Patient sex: M
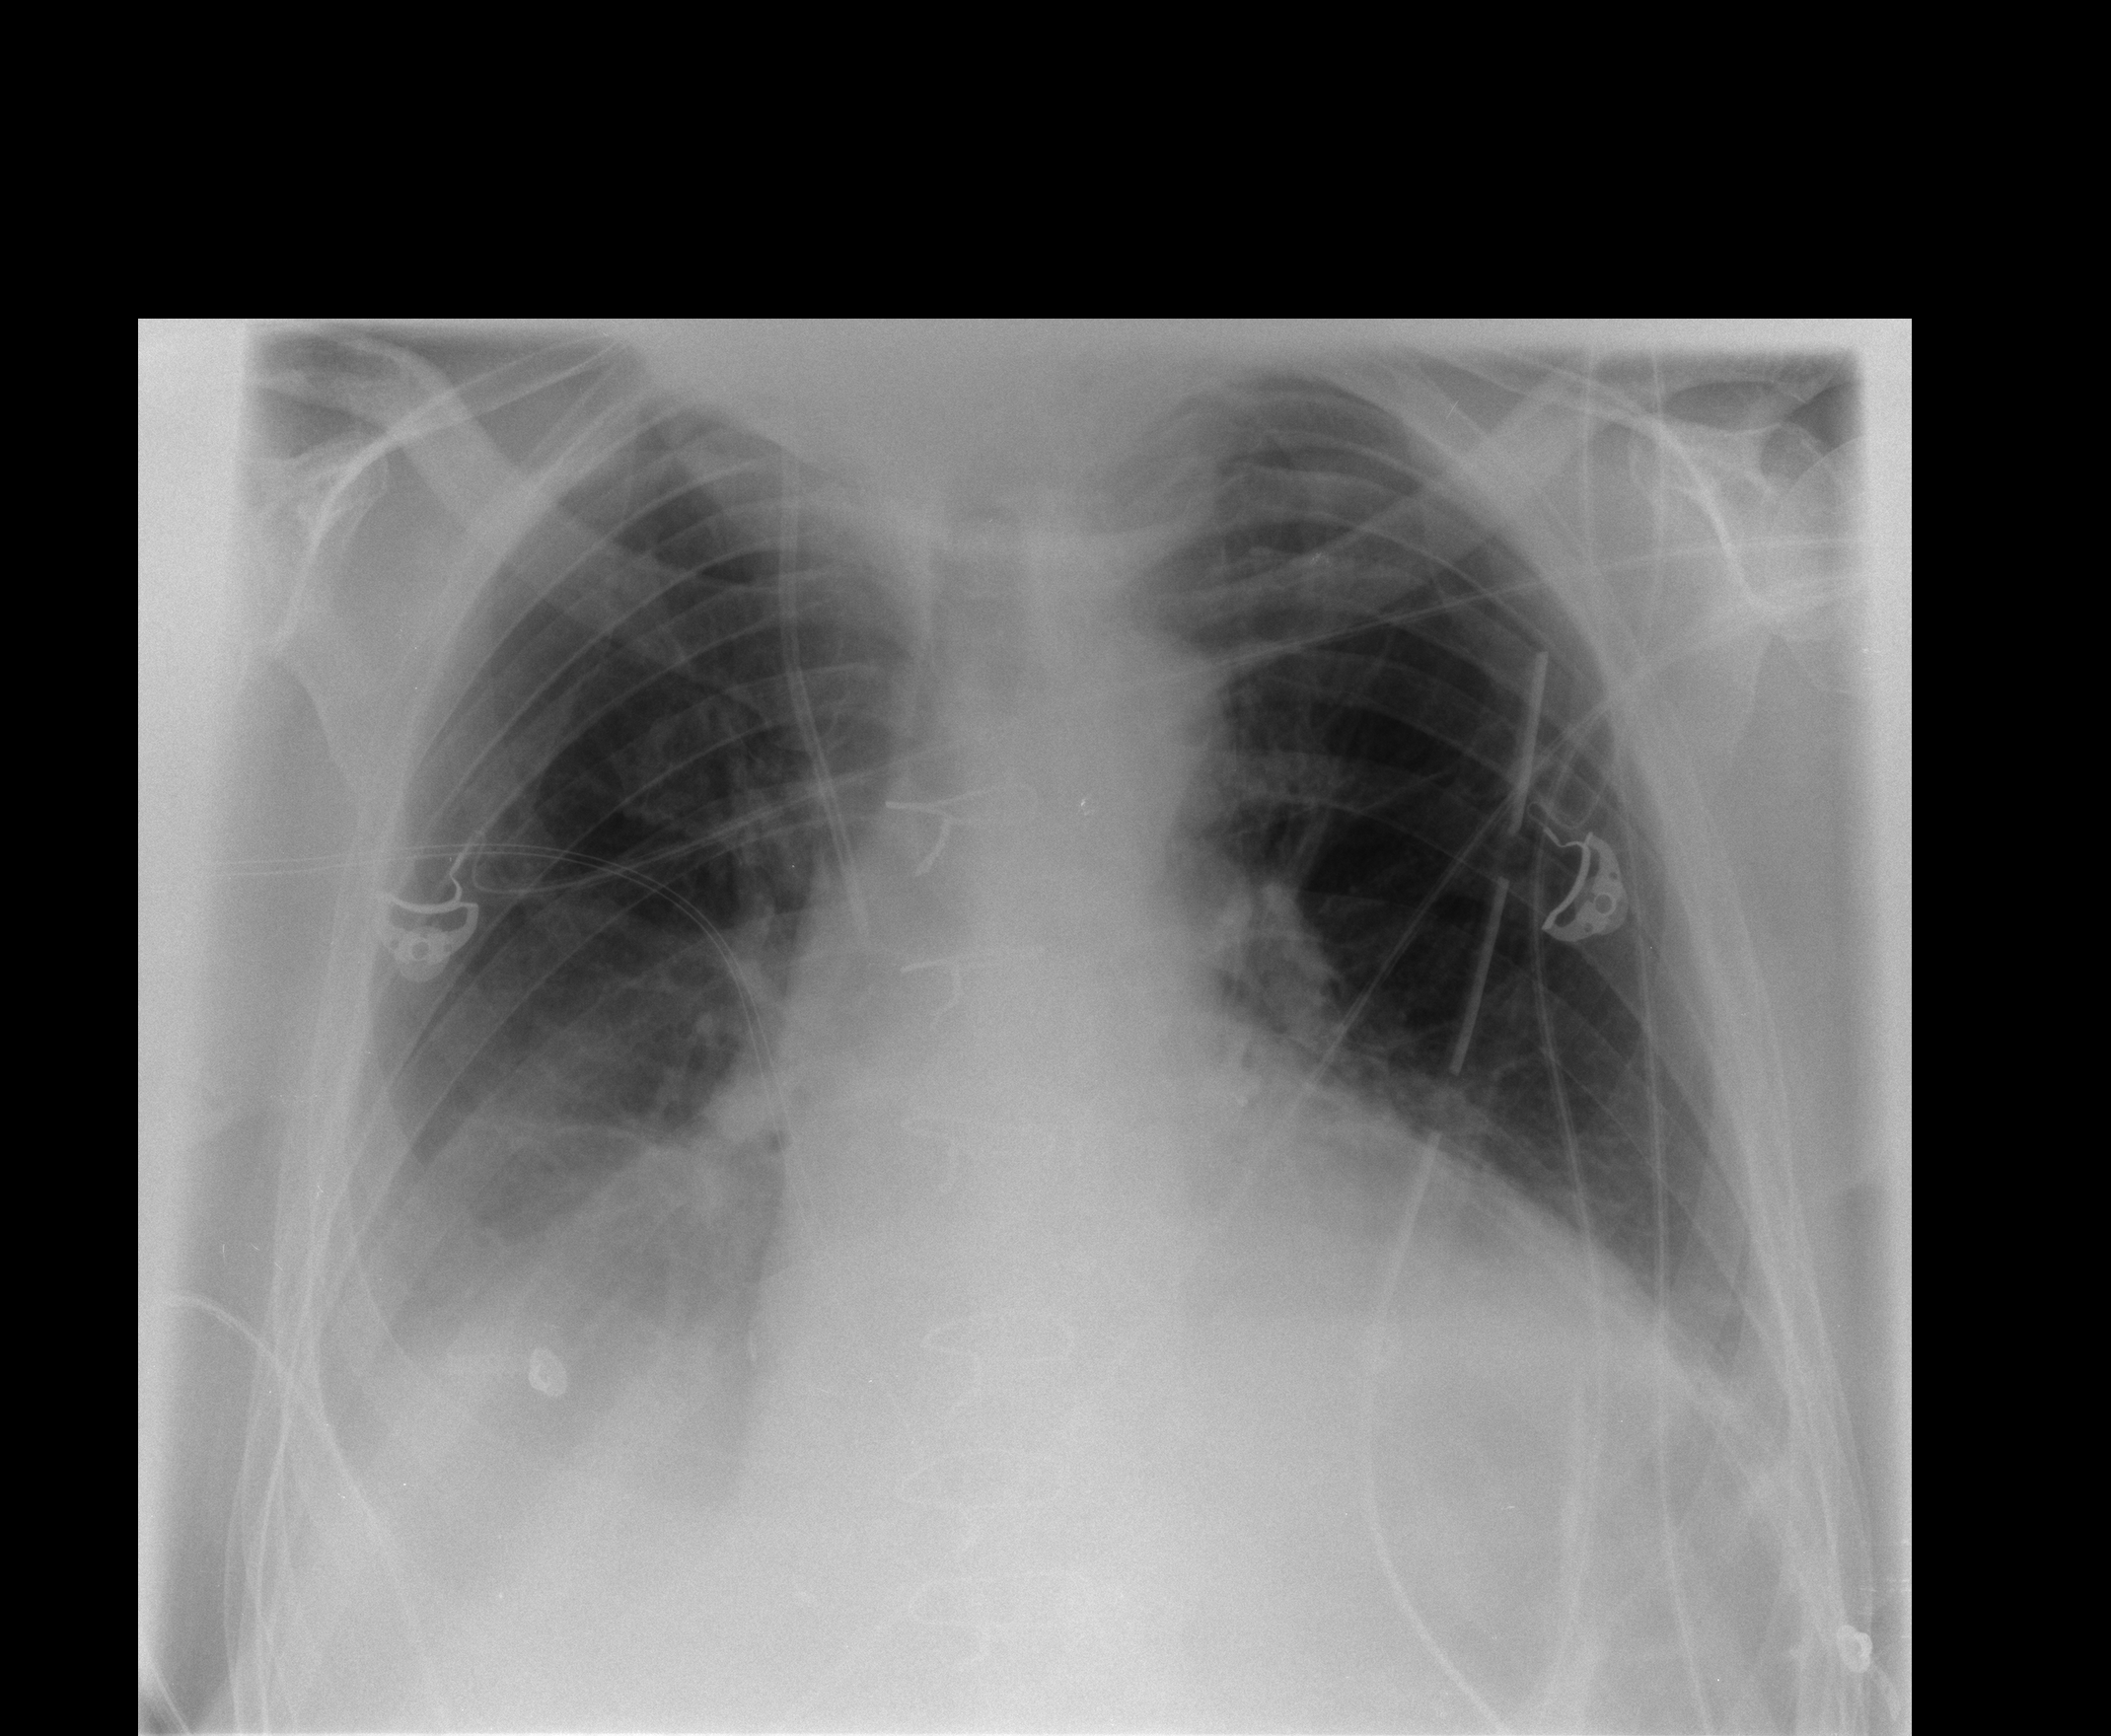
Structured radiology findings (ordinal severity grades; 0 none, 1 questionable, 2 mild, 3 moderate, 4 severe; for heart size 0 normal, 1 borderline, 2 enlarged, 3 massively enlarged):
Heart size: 2
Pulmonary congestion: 2
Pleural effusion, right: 2
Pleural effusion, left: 1
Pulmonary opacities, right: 0
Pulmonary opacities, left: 0
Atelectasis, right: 2
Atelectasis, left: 2